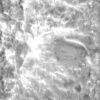
Label: not_dusty